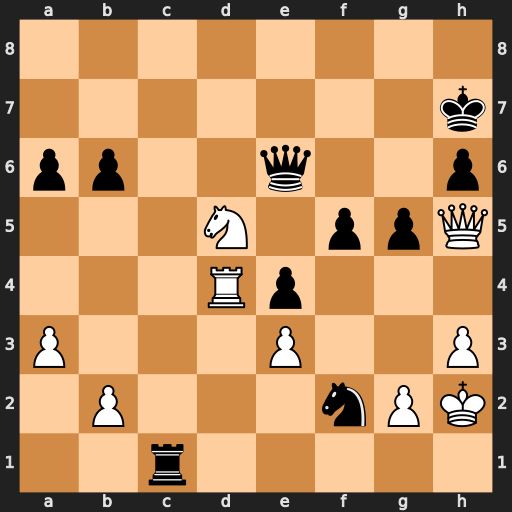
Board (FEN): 8/7k/pp2q2p/3N1ppQ/3Rp3/P3P2P/1P3nPK/2r5
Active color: w
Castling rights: -
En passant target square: -
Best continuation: Nf6+ Qxf6 Rd7+